Question: I consider my self a rank beginner to OWIN and after reading a lot of documentation I have only gotten more confused with conflicting notions than before I began. I know these are multiple questions, but I feel answering these will clear most fundamental doubts regarding OWIN and how to best use it. Here are my questions:
1. What can I use OWIN middleware for that I couldn't already do using message handlers or HTTP modules? Or are they both the same thing except that the latter two are tightly coupled with IIS?
2. A lot of the documentation says OWIN allows for decoupling between the web server and web application ie. removing dependency on IIS for hosting say Web API applications. But I have yet to see an example of some web application or web api that used OWIN and was successfully ported from being hosted on IIS and then some other web server. So is IIS and self hosting the only way to go for this decoupling between web server and web app?
3. When I searched for OWIN middleware examples, I only got Katana and Helios which are the only two implementations of the OWIN spec. Katana is almost done with and wont go beyond revision3 and Helios is not yet supported by Microsoft as per some articles. So what is the future of OWIN in that case?
4. The only detailed practical usage I have seen so far is that of using OWIN for authentication using OAuth 2. Any other such usages of keeping an OWIN implementation in the middle?
5. In my startup class's Configuration method I tried to chain simple middleware code snippets as below and to be able to see the request being sent in :-
but got errors:

How do I see the request coming in and modify it for the next component in the middleware?
1. What are the various kinds of middle ware that you have plugged-in in your projects between the web server and application?
Thanks for answering any or all of these above.
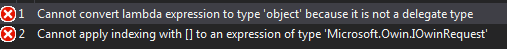
Answer: > What can I use OWIN middleware for that I couldn't already do using message handlers or HTTP modules? Or are they both the same thing except that the latter two are tightly coupled with IIS?
Decoupling with IIS is part of it. OWIN middleware is a pipeline that allows certain things that are "OWIN aware" to be involved in the request, if they choose. IHttpHandler's handle a single thing - they were not chain-able. I like to compare the pipeline more to Global.asax. I've seen a lot of stuffed Global.asax handlers doing all sorts of things like authentication, authorization, spitting out HTTP headers like P3P policies, X-Frame-Options, etc. Part of the problem with this is developing reusable components from that was difficult and depended on IIS. OWIN attempts to remove those issues.
> A lot of the documentation says OWIN allows for decoupling between the web server and web application ie. removing dependency on IIS for hosting say Web API applications. But I have yet to see an example of some web application or web api that used OWIN and was successfully ported from being hosted on IIS and then some other web server. So is IIS and self hosting the only way to go for this decoupling between web server and web app?
That's true for WebAPI 2 and SignalR 2. MVC 5 and older can't really be decoupled from IIS at the moment. MVC 6 will resolve this issue and is a pretty big overhaul. The ASP.NET Website has a <URL> on SignalR self hosting on a Console app. You'll see in the tutorial a 'Startup' class, just as if it were running on IIS or IIS Express. The only thing the Console App does differently is it is bootstrapping a server with HttpListener in the 'Main' method.
> [comment] With respect to point #2 above, what are the owin components here? Is Katana an owin component or is it the code we write using Katana or both put together?
OWIN is really not much more an an abstraction layer, really a specification, between the web application and the web server. There are different "implementations" of OWIN depending on the server you want to run on - Katana is an OWIN implementation that runs WebAPI 2 and SignalR 2. Kestrel is another example of an OWIN implementation.
> When I searched for OWIN middleware examples, I only got Katana and Helios which are the only two implementations of the OWIN spec. Katana is almost done with and wont go beyond revision3 and Helios is not yet supported by Microsoft as per some articles. So what is the future of OWIN in that case?
That's still a bit up-in-the-air, but OWIN is being used to develop the Kestrel web server that allows ASP.NET 5 Core to run on Linux / OS X.
> The only detailed practical usage I have seen so far is that of using OWIN for authentication using OAuth 2. Any other such usages of keeping an OWIN implementation in the middle?
SignalR and WebAPI also use OWIN. This is useful so that you can run a SignalR Hub as a Windows Service, same goes for Web API.
> Any other such usages of keeping an OWIN implementation in the middle?
Platform Independence. Having OWIN in the middle means I can literally xcopy my MVC 6 Core web application from running on IIS to Kestrel on my Mac, and the OWIN implementation takes care of the rest.
> In my startup class's Configuration method I tried to chain simple middleware code snippets as below and to be able to see the request being sent in.
'context.Request' does not have an indexer in OWIN. Use 'Get<>' instead:
'''
app.Use(async (context, next) =>
{
context.Response.Write("hello world 2: " + context.Request.Get<object>("owin.RequestBody"));
await next();
});
'''
Note that 'owin.RequestBody' is a bit of an implementation detail, the actual return type is internal. I'm not sure what you are attempting to get, if you want a query string, use 'Query' from the request, or 'Headers' if you want an HTTP header.
> What are the various kinds of middle ware that you have plugged-in in your projects between the web server and application?
Things for handling security, like a middleware component that handled nonces in Content Security Policy, which I wrote about on my personal blog <URL>. The gist of it was it allows me to add an HTTP header with a nonce:
'''
public void Configuration(IAppBuilder app)
{
app.Use((context, next) =>
{
var rng = new RNGCryptoServiceProvider();
var nonceBytes = new byte[16];
rng.GetBytes(nonceBytes);
var nonce = Convert.ToBase64String(nonceBytes);
context.Set("ScriptNonce", nonce);
context.Response.Headers.Add("Content-Security-Policy",
new[] {string.Format("script-src 'self' 'nonce-{0}'", nonce)});
return next();
});
//Other configuration...
}
'''
From there, in my Razor views I could add the nonce to '<script>' elements get getting the token from the owin context.
---
There are lots of other things it can be used for. Other frameworks can easily inject themselves into the request / response process now. The <URL> framework can use OWIN now.